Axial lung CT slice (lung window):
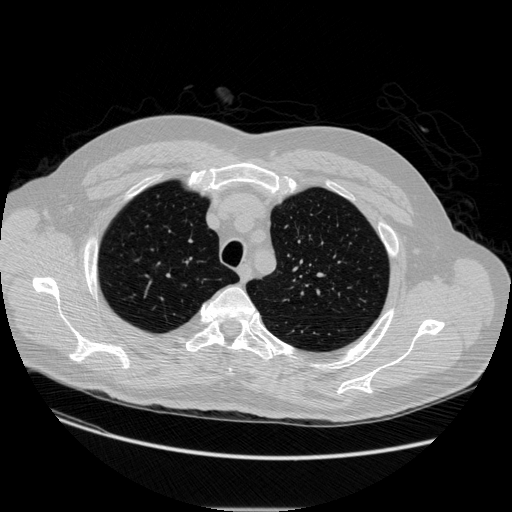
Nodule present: no